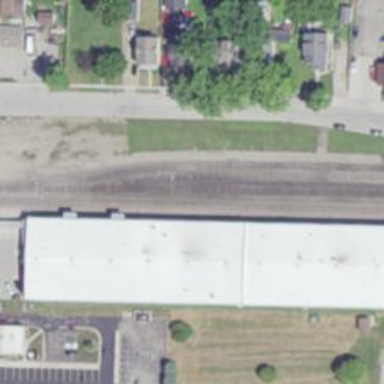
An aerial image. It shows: Railway yard in service.